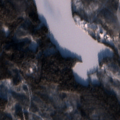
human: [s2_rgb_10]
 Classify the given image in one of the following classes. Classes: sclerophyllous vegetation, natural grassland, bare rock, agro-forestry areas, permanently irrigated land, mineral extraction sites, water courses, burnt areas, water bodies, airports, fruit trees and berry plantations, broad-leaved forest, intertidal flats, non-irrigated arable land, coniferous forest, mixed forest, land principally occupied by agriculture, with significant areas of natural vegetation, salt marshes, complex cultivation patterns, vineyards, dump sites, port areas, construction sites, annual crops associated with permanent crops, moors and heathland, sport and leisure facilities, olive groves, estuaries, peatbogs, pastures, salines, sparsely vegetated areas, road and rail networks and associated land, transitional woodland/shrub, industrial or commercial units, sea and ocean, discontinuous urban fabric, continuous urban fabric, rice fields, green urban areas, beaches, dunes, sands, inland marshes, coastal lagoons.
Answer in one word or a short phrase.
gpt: coniferous forest, mixed forest, transitional woodland/shrub, water bodies